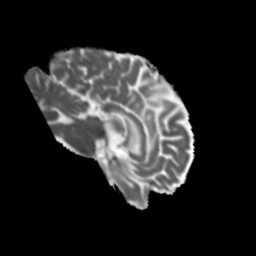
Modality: MD
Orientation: sagittal
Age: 48
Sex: male
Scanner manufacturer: siemens
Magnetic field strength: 3 T
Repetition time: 5.47 s
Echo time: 0.0854 s